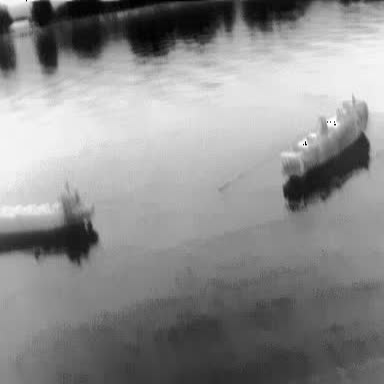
There are two objects shown in the infrared image, including a container_ship, and a liner.